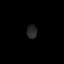
Tissue: lung
Cell type: Epithelial cells
Senescence score: 0.2257
Nuclear area (px): 138
Mean DAPI intensity: 37.58